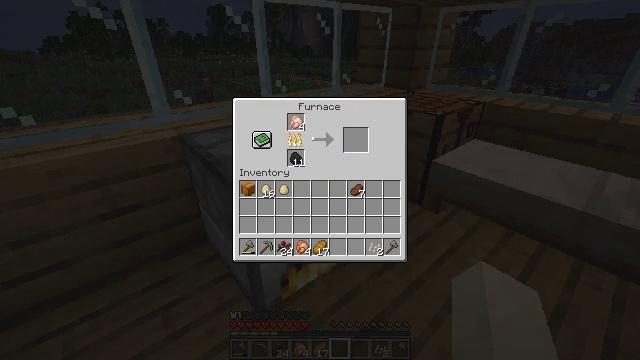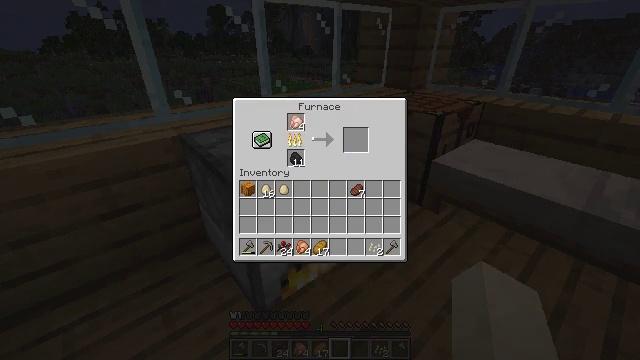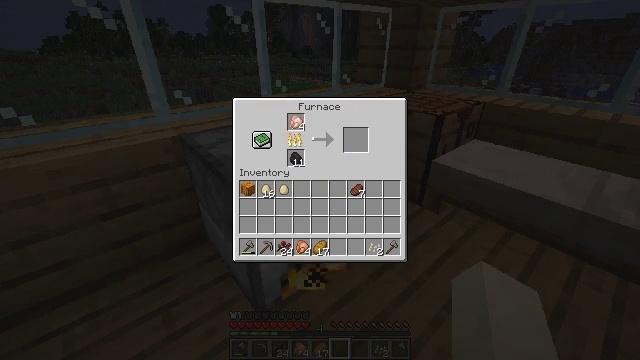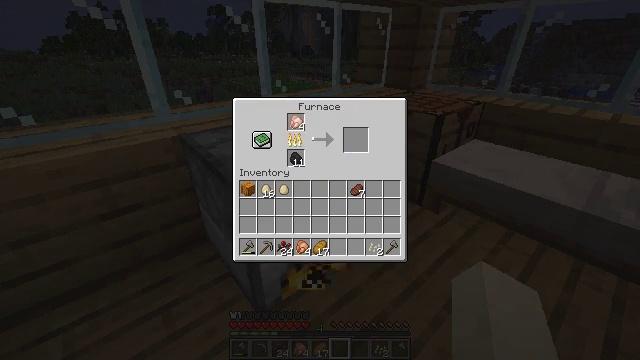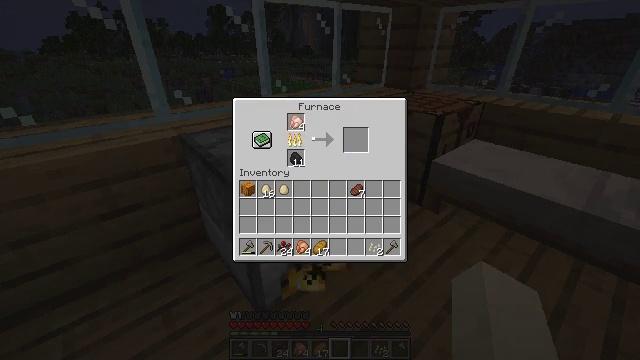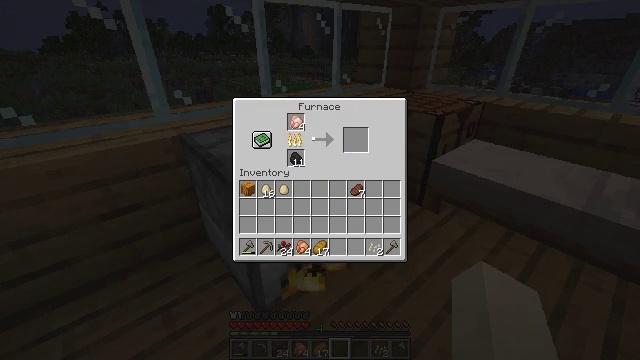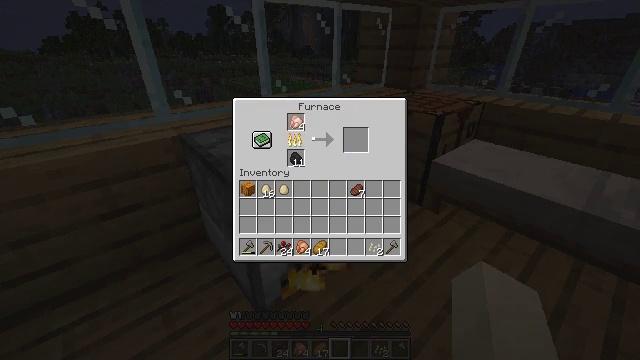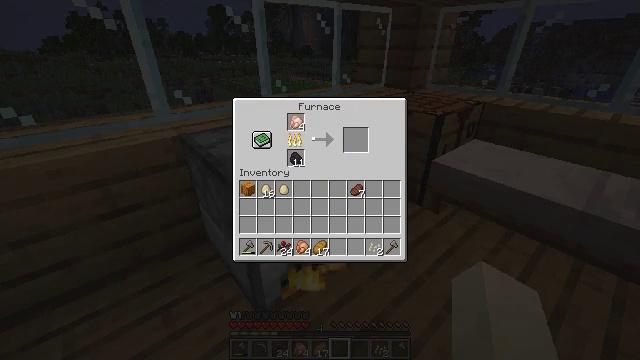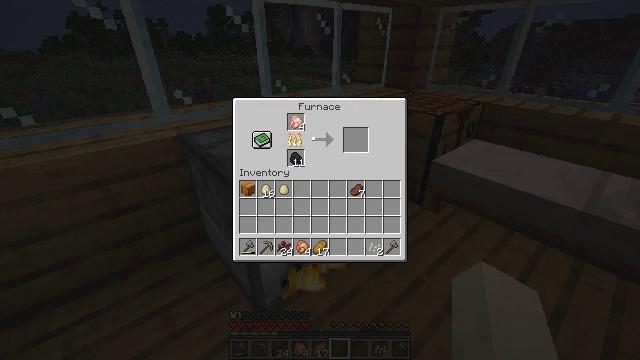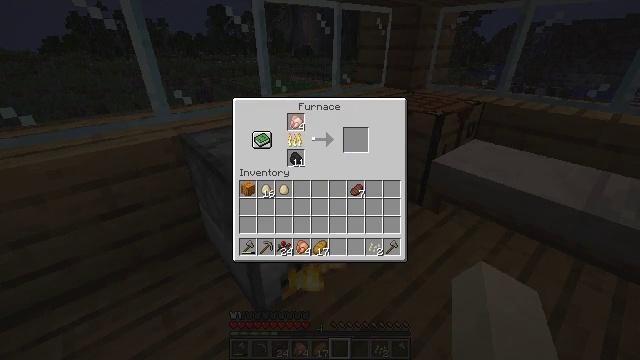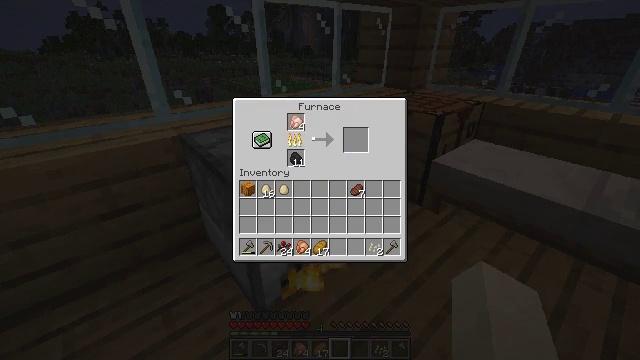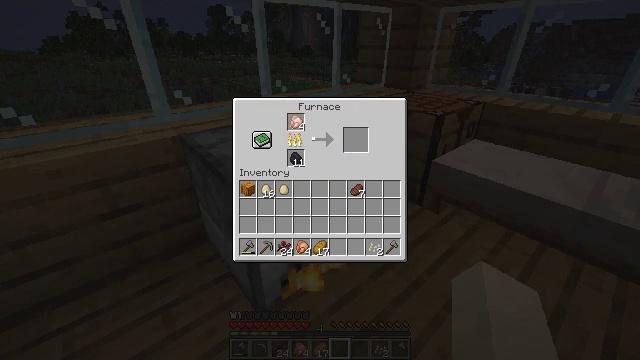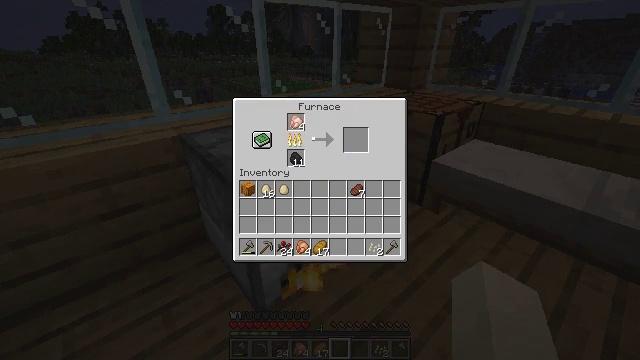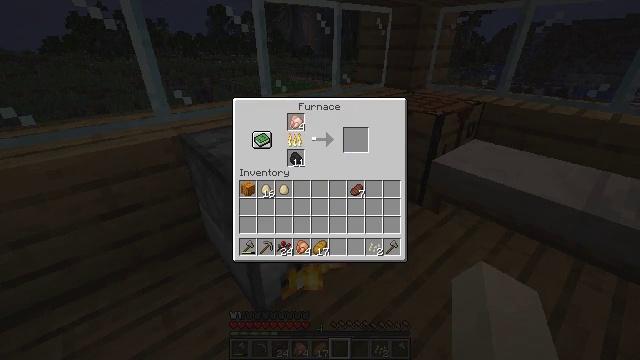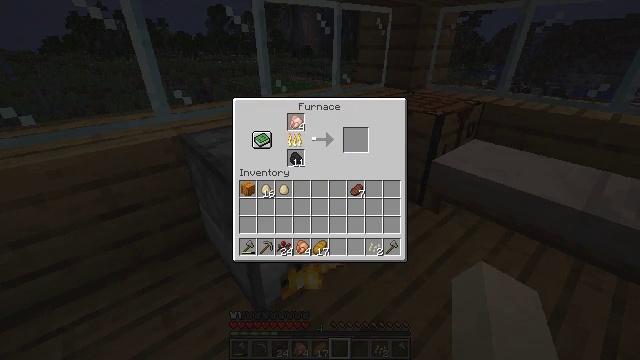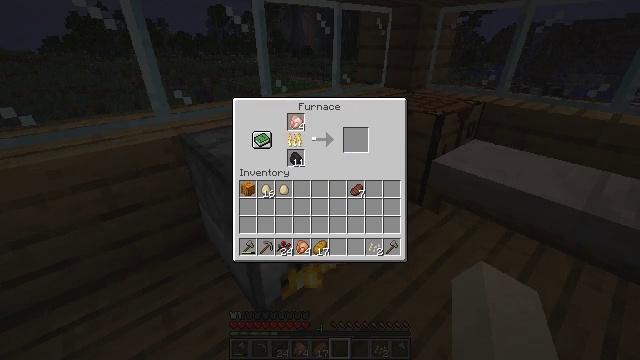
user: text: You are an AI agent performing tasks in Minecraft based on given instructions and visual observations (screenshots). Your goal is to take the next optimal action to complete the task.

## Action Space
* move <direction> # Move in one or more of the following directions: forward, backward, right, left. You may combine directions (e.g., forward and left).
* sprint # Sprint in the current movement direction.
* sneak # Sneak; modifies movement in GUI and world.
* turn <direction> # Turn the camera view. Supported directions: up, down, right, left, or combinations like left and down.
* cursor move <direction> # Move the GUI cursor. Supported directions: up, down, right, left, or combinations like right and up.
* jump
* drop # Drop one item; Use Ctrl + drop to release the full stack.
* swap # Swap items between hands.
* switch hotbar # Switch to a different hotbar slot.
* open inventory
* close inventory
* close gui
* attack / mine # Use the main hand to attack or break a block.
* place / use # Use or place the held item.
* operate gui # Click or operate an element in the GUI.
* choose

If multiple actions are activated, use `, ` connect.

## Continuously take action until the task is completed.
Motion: motion action
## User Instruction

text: Use the crafting table to craft sugar.
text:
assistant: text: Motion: no_op
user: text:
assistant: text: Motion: no_op
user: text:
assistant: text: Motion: no_op
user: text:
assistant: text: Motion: no_op
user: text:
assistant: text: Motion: no_op
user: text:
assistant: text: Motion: no_op
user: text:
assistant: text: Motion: no_op
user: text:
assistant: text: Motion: no_op
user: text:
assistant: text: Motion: no_op
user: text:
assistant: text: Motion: no_op
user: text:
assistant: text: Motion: no_op
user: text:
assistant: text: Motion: no_op
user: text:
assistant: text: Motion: no_op
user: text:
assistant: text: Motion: no_op
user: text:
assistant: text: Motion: no_op
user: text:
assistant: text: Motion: no_op
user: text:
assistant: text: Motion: close gui
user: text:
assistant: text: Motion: open inventory
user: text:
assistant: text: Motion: turn right and down
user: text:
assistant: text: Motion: turn right
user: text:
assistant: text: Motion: turn right
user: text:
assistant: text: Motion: turn right and up
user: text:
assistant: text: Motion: turn right and up
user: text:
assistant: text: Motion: move forward
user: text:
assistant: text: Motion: move forward
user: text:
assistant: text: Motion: move forward
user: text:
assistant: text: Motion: move forward
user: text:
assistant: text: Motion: turn right
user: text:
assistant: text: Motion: turn right and down
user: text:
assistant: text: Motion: turn right and down, use / place